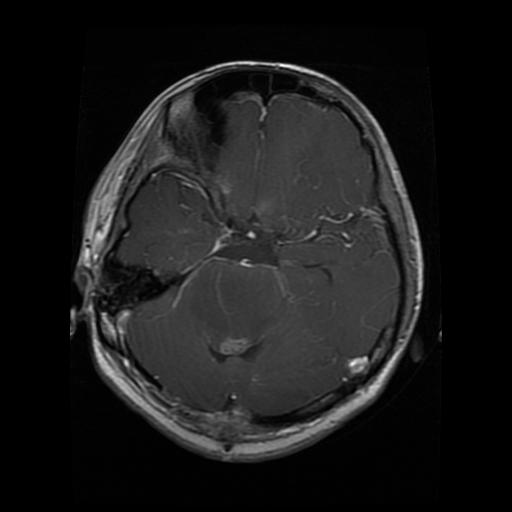
Label: glioma